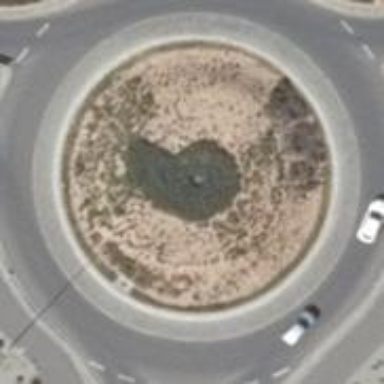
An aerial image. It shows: Secondary road with asphalt surface leading to roundabout junction.